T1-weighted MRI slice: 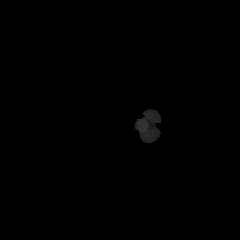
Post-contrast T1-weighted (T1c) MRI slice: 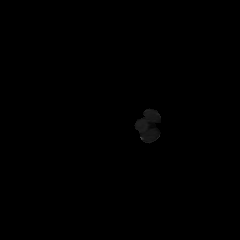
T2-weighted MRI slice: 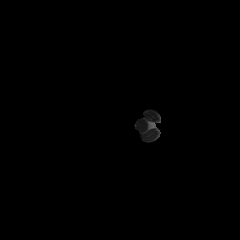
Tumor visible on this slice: no